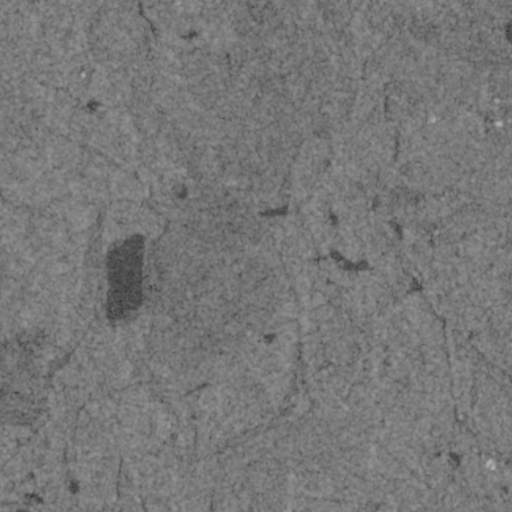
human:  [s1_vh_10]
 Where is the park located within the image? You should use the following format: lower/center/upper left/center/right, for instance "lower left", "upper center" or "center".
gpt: The park is located in the upper right of the image.
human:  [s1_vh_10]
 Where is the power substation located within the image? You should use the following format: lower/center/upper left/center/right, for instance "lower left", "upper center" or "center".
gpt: The power substation is located in the center right of the image.
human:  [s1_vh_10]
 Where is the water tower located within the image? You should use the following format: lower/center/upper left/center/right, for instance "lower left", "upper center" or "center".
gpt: The water tower is located in the lower right of the image.
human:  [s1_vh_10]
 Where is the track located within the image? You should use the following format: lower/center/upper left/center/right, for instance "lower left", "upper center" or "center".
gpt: There is no track in the image.

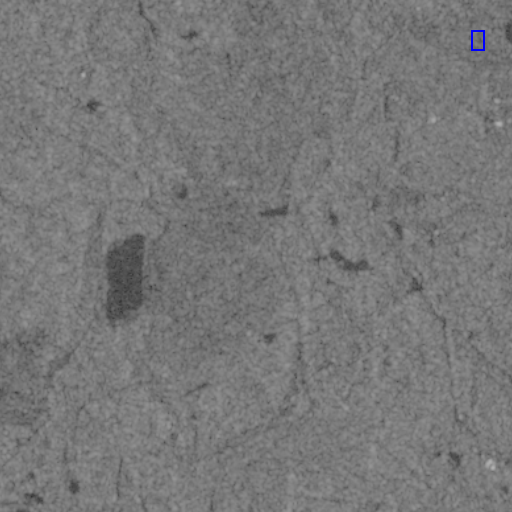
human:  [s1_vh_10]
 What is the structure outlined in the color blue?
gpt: The structure outlined in blue is a park.
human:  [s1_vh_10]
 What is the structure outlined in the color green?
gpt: There is no green outline.